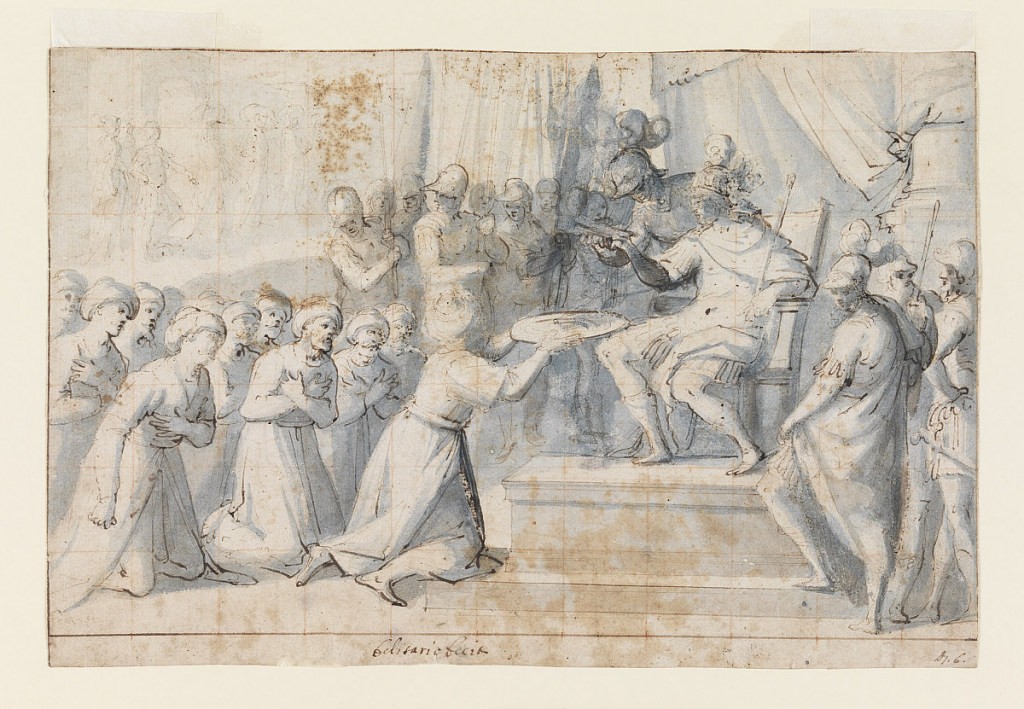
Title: Turkish Ambassador Presenting Gift to Don Giovanni of Austria
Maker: Belisario Corenzio, Italian, active 1590–1646
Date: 1630
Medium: Pen and brown ink, brush and blue wash, red chalk on cream laid paper; verso: red chalk
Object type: Drawing
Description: Figures of Turkish Ambassadors kneeling before Don Giovanni of Austria (seated on throne) to present him with a large metal plate. Verso: Faint red chalk sketch of a standing figure.